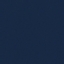
Land use / land cover: SeaLake